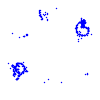
Particle: kaon